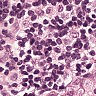
Metastatic tissue present: no